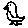
Label: bird